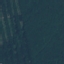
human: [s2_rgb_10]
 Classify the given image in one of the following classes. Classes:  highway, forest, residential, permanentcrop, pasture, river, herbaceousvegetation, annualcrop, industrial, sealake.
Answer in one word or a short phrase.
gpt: Forest